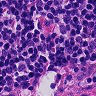
Metastatic tissue present: no